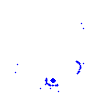
Particle: kaon